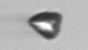
Label: detritus_transparent